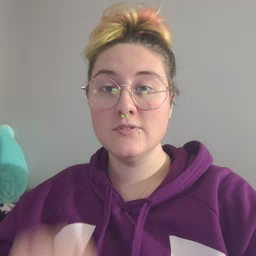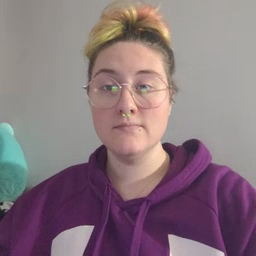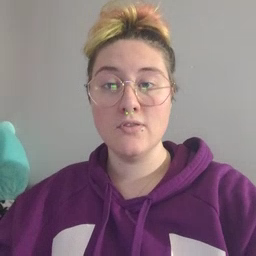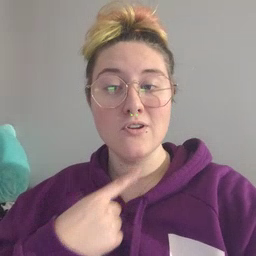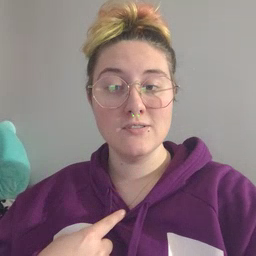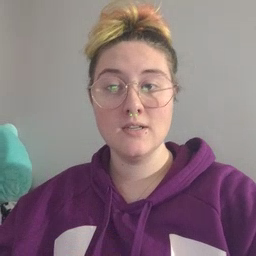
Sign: thirsty